Field crop: maize
Growth stage: 2
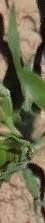
Species: maize